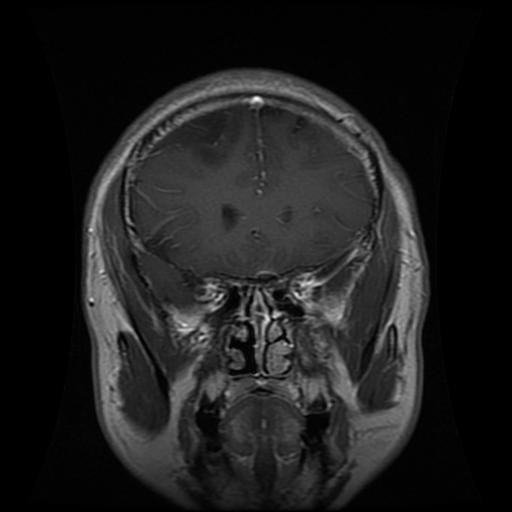
Label: glioma